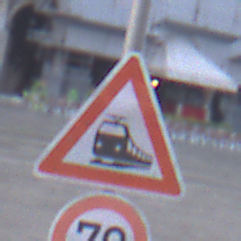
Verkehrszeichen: Bahnuebergang
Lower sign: Geschwindigkeit70
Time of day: SunriseSunset
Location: Outdoor (Urban)
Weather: PartlyCloudy
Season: NotSpecified
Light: Natural